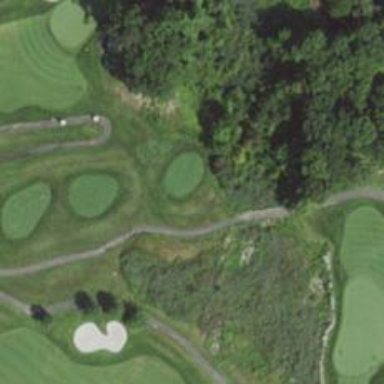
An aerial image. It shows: Golf tee.